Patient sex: M
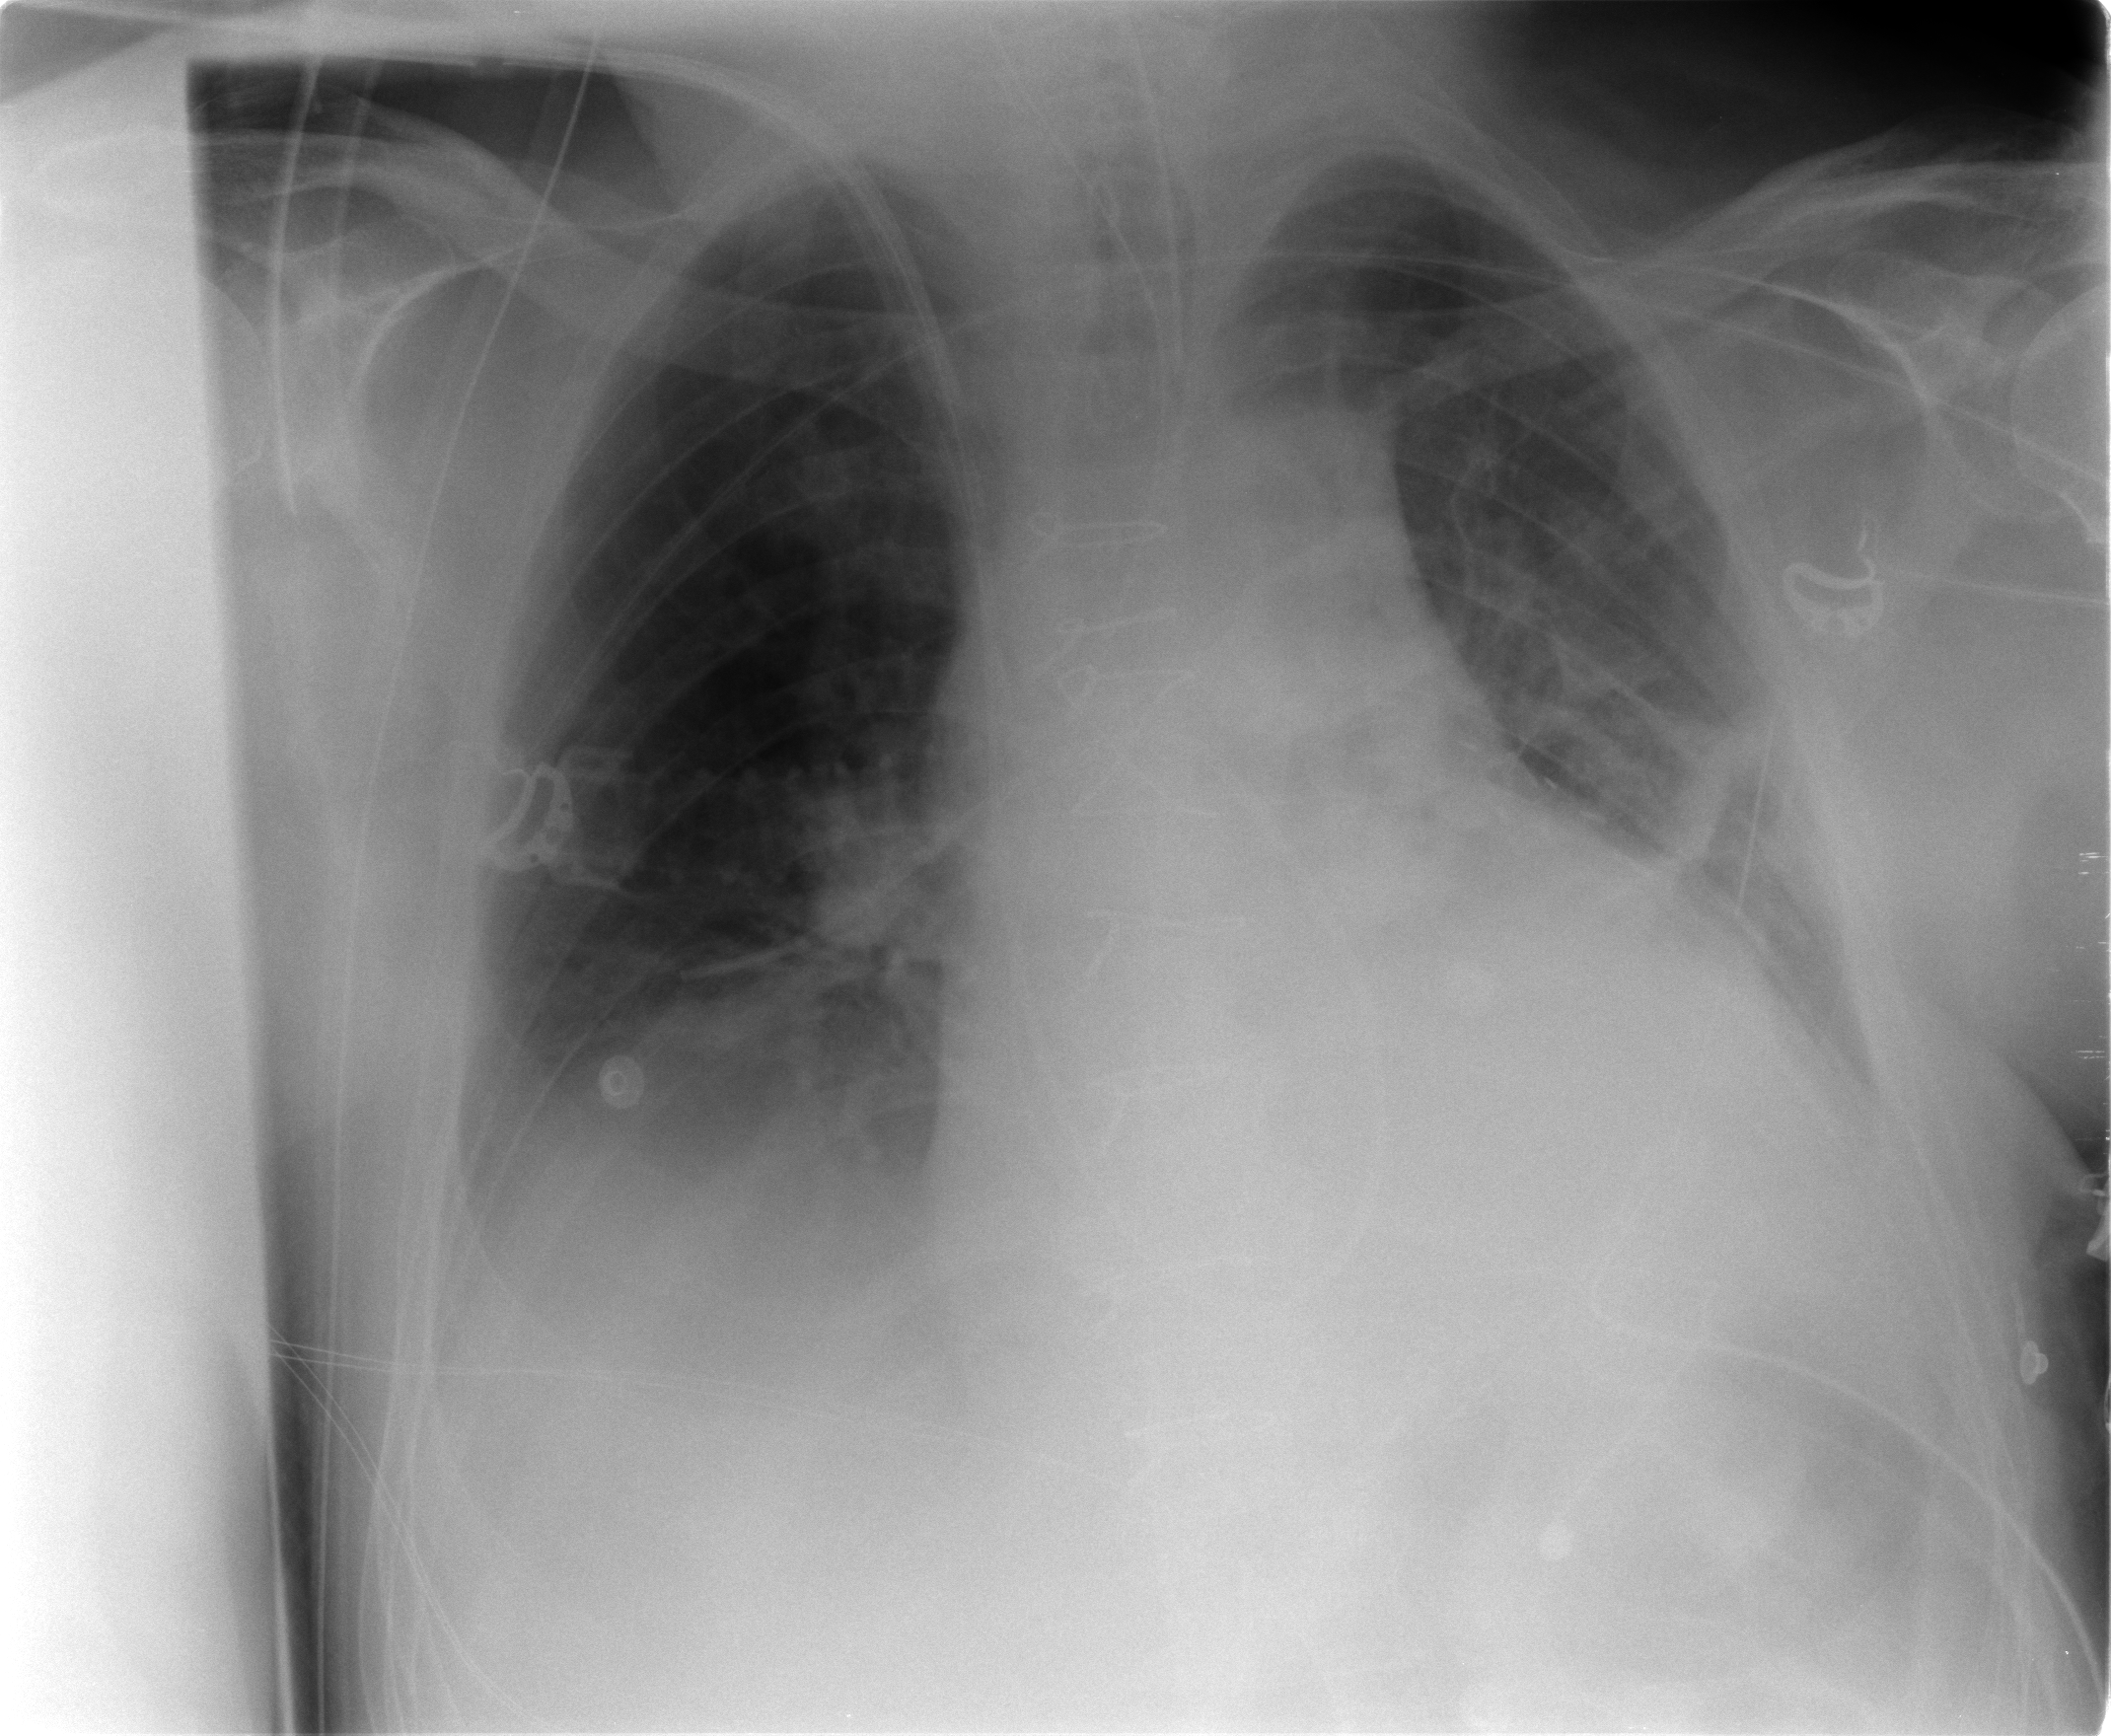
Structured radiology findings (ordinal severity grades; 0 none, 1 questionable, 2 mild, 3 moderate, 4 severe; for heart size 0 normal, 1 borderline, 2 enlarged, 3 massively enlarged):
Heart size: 2
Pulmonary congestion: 1
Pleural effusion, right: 3
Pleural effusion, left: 2
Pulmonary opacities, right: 0
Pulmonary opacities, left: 1
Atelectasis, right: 2
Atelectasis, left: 3